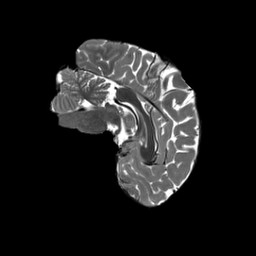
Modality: T2w
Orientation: sagittal
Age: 19
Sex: female
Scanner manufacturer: siemens
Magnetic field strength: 3 T
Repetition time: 3.2 s
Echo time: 0.566 s